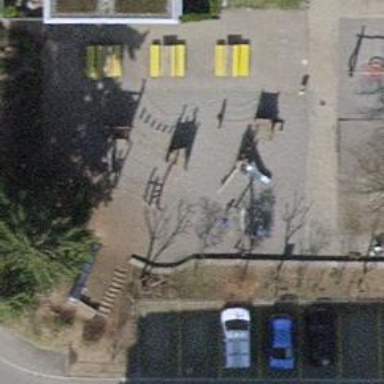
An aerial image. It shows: Playground with playground theme.